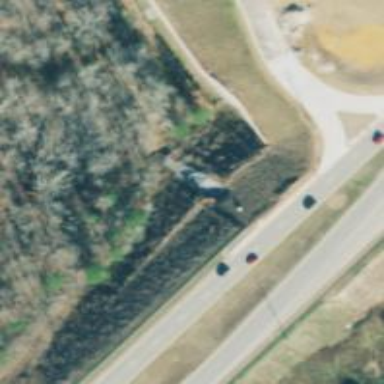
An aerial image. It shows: Culvert tunnel.